Field crop: maize
Growth stage: 2
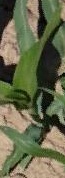
Species: maize